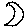
Label: moon